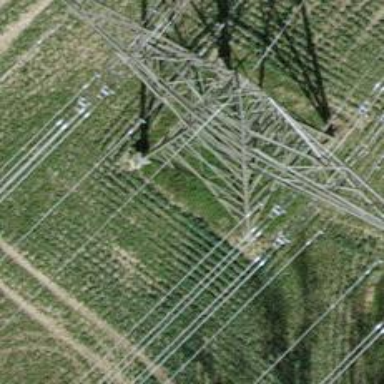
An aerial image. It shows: Towering power structure.